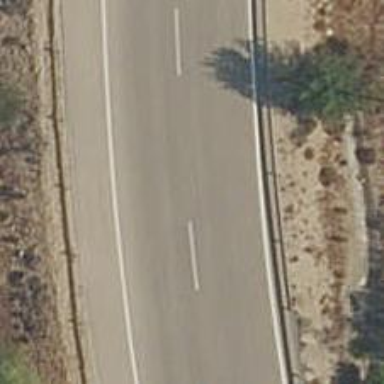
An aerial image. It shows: Motorway link.